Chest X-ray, PA view. Patient: 49 years old, sex F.
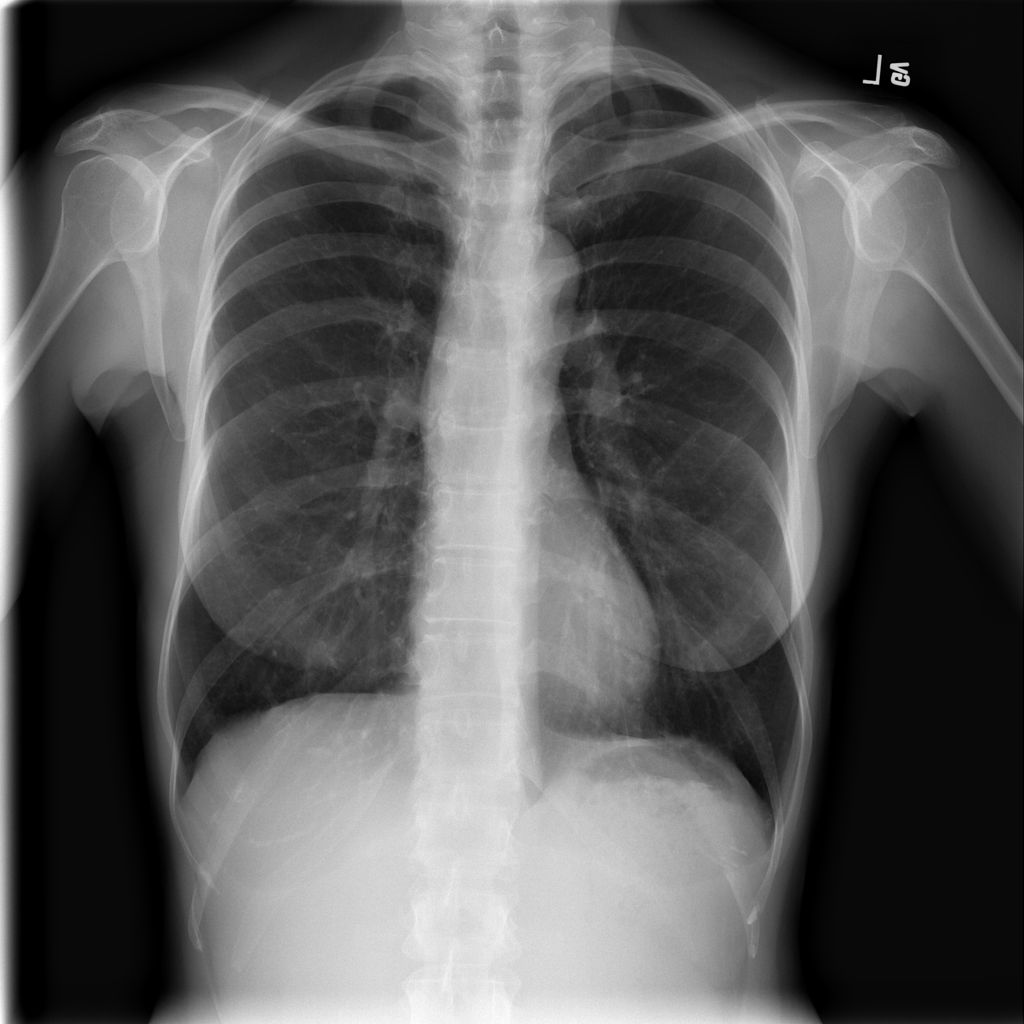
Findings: No Finding